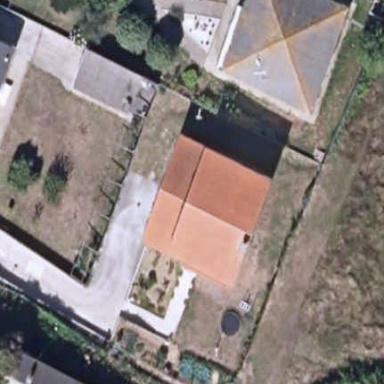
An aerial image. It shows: Simple and straightforward house.